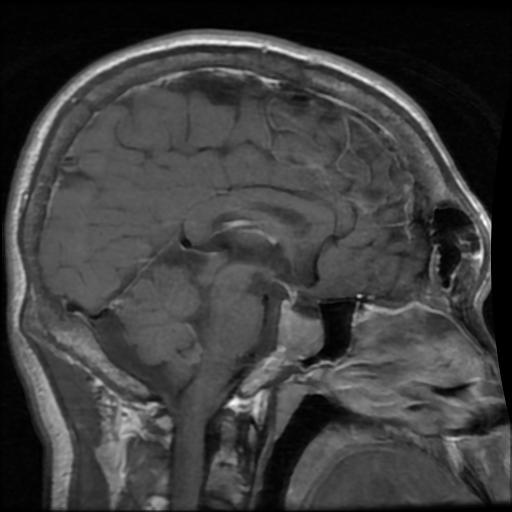
Label: pituitary